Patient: sex M, age 94
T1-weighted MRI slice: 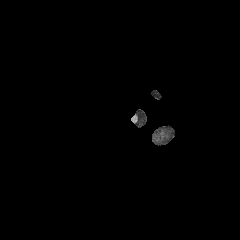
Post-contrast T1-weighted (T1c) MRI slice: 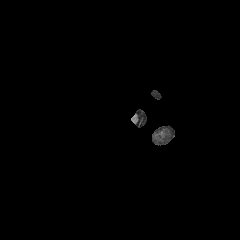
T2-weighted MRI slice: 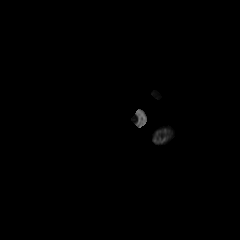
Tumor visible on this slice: no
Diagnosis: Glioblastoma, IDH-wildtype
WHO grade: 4